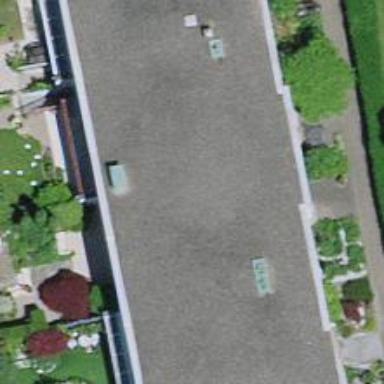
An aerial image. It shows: Building.